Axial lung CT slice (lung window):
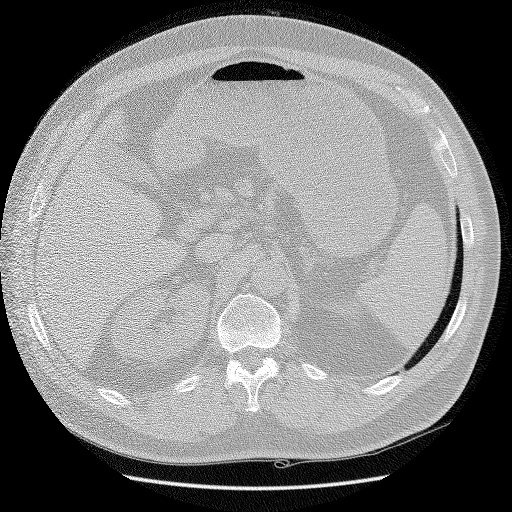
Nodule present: no